Question: In my WinJS application I'm trying to use <URL> to start a protocol I have registered in the Windows registry.
This protocol then launches a PowerShell command line.
It looks like this:
'''
var uri = new Windows.Foundation.Uri("s3update://FooBarApp");
Windows.System.Launcher.launchUriAsync(uri);
'''
And the registry is:

Calling this protocol from command line works fine. Calling it through launchUriAsync() doesn't work. I get a success callback with the sole argument being 'false', which according to the documentation might be related to the security restriction. No error, nothing in the Windows events directory.
I tried to create a little executable that in turn starts the PowerShell command line. When I modify the protocol to start this executable instead of starting directly PowerShell. It works from command line as well as from my WinJS app. That's a possible solution for my problem but I really wish I knew at least why the association of launchUriAsync with a protocol starting PowerShell does not work.
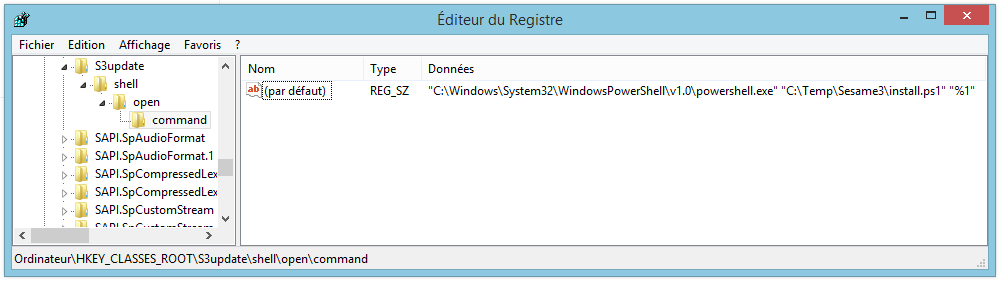
Answer: For system binaries the default security policy is to block access to uri schemes via the launcher URI. System binaries that are safe have been opted into supporting this using an EditFlags value of <URL>
Powershell can be quite dangerous, so if you intend to opt in your uri scheme registration do a careful security analysis first.